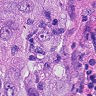
Metastatic tissue present: yes